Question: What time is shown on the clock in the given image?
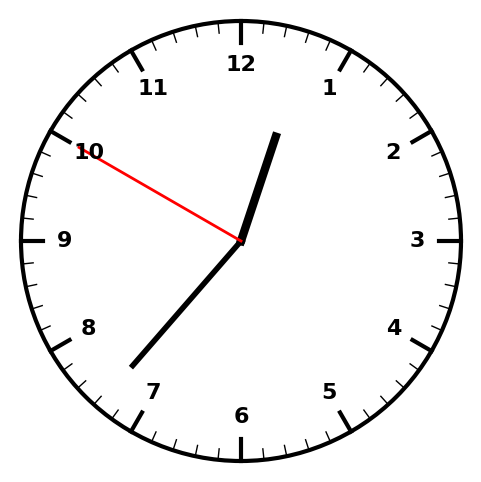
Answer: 12:36:50